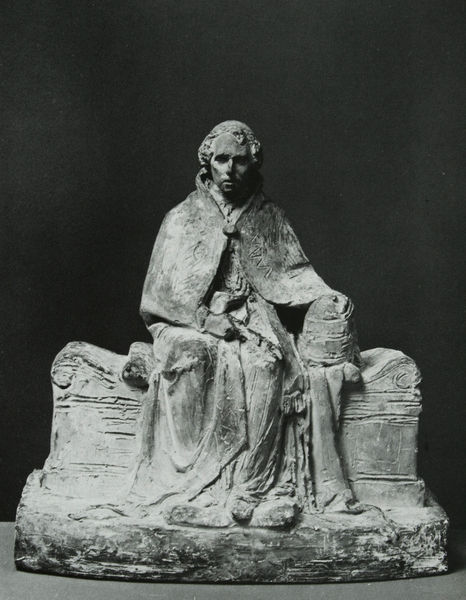
Titel: Modello zum Grabmal des Pius des VII.
Künstler: Bertel Thorvaldsen
Schlagwörter: dunkel, hand, mann, schatten, umhang, weiß, sitzen, frau, frisur, grau, hut, licht, marmor, raum, schwarz, stuhl, jung, kappe, mütze, falten, kragen, sockel, stein, tod, portrait, porträt, flach, kirche, figur, geistlicher, gewand, haare, kutte, mantel, sessel, sitzend, adel, krone, locken, renaissance, traurig, skulptur, statue, ton, perücke, kopfbedeckung, relief, modell, sitz, italien, moderne, gepäck, pause, rast, bank, bischof, kissen, könig, papst, thron, dichter, ernst, büste, bett, faltenwurf, plastik, foto, fotografie, spange, antike, dreistöckig, denkmal, schwarzweiß, helm, kardinal, sitzfigur, rom, sarg, grab, antik, toga, müde, mitra, tiara, gips, cape, sitzbank, erschöpft, ausruhen, bozetto, lenbach, schlafrock, grabmal, plinte, kratzer, volumetrie, sarkophag, terrakotta, lebendig, terracotta, beschädigt, statisch, fibel, hit, vollplastik, sella, gravuren, verstorbener, bienenstock, granmal